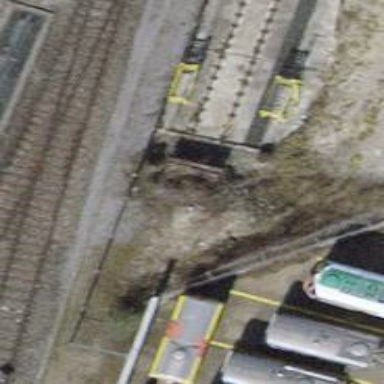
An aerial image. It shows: Railway buffer stop.